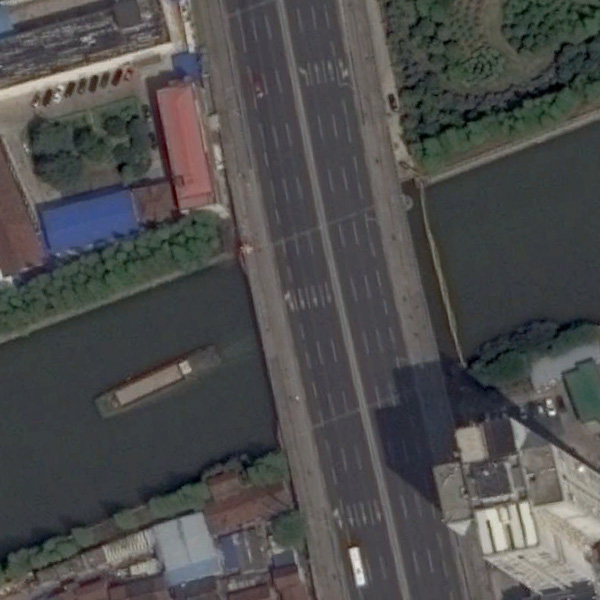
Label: Bridge